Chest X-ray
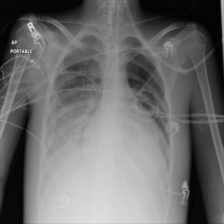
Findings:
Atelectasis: negative
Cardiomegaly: negative
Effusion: positive
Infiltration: negative
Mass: negative
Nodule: positive
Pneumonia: negative
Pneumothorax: negative
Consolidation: negative
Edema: negative
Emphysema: negative
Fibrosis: negative
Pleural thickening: negative
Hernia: negative